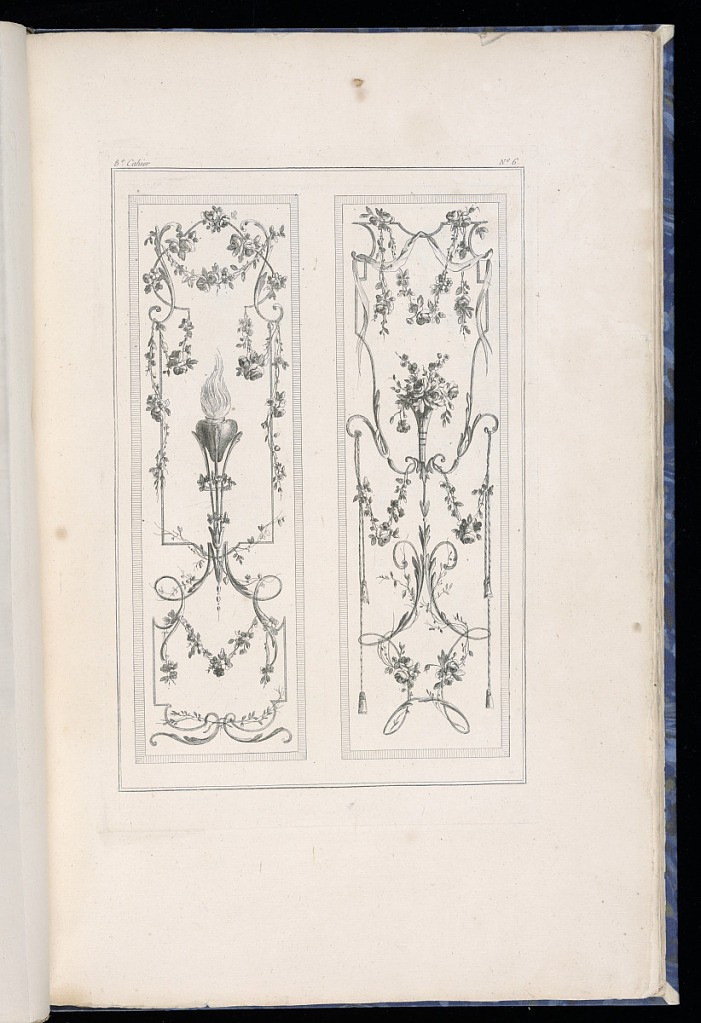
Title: Decorative Panel Designs
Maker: Pierre Ranson, French, 1736–1786
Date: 1777–79
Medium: Etching on paper
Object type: Print
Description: Design for two rectangular decorative panels featuring arabesque motifs including scrolling acanthus leaves (rinceaux), fleurons, flowers, festoons of flowers, a basket, a flaming urn/vase, leafy branches, and ropes with tassels. The plate is numbered.